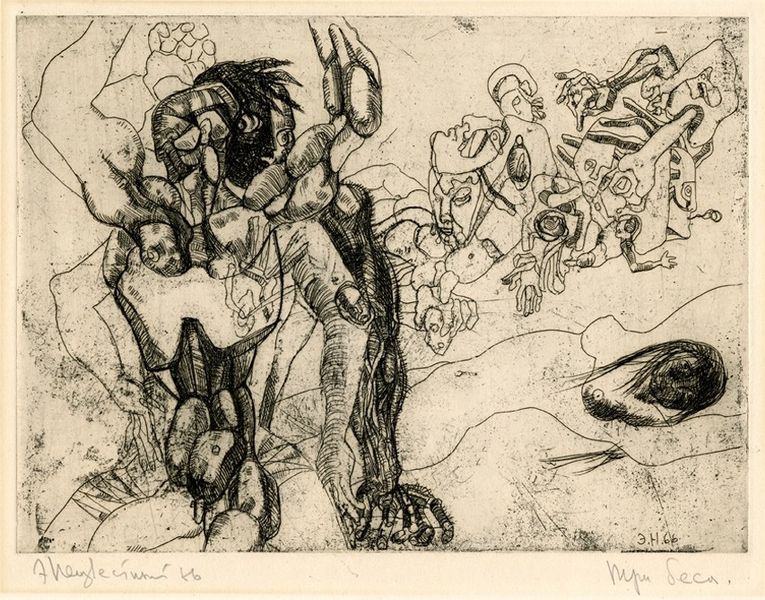
Titel: Three Demons, Three Demons
Künstler: Ernst Neizvestnyi (Neizvestny)
Standort: Amherst (Massachusetts, USA)
Institution: Mead Art Museum, Amherst College
Schlagwörter: hand, himmel, kopf, körper, mann, menschen, brust, busen, finger, frau, männer, schwarz, weiss, zeichnung, masse, arme, hände, haare, schlafend, abstrakt, sepia, figuren, krieg, fight, hands, arm, muskeln, liegend, gestalten, picasso, muskel, man, drawing, monster, shapes, kreatur, body, muscle, chaos, mucles, übermenschen